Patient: sex F, age 39
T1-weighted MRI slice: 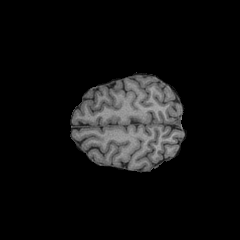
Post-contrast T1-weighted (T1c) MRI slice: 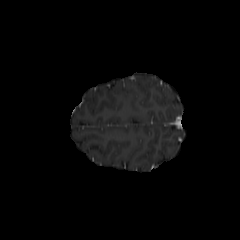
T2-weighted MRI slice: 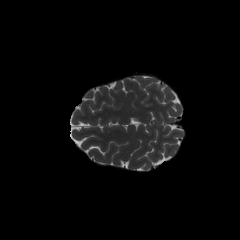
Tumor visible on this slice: no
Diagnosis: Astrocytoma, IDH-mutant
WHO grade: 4